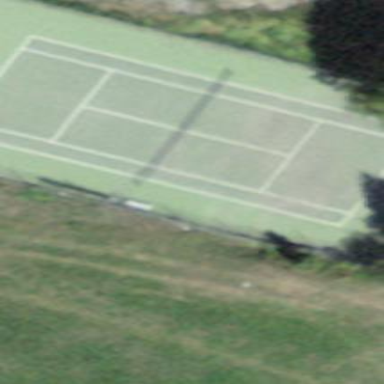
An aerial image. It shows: Tennis court in leisure pitch.